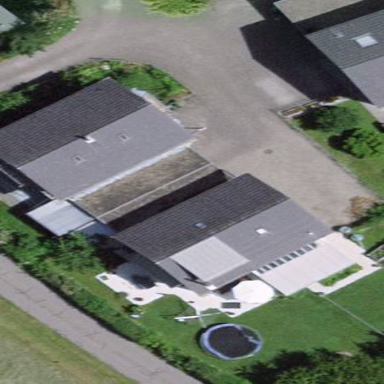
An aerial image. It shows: Detached building with gabled roof.